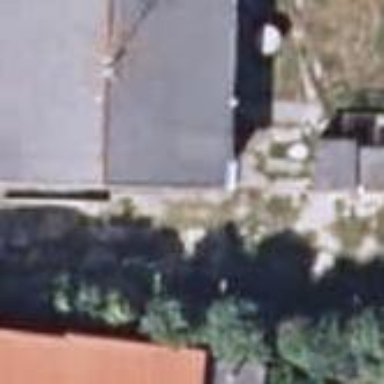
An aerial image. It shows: Simple house.